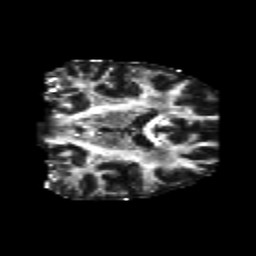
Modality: FA
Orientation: coronal
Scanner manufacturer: siemens
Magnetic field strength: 3 T
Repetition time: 6.8 s
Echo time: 0.093 s